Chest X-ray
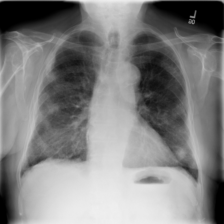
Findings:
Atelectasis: negative
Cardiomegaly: negative
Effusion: negative
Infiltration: negative
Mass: negative
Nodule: negative
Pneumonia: negative
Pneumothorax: negative
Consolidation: negative
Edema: negative
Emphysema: negative
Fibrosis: negative
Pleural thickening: negative
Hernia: negative